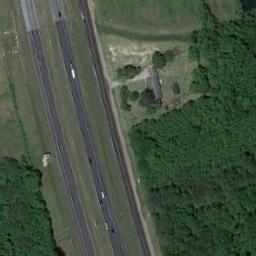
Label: freeway